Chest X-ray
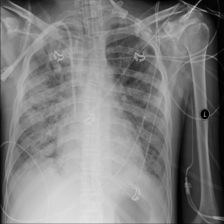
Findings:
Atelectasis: negative
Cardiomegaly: negative
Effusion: negative
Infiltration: negative
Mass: negative
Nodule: negative
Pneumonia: negative
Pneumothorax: negative
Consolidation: negative
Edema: negative
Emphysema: negative
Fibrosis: negative
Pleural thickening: negative
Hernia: negative